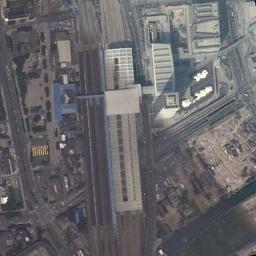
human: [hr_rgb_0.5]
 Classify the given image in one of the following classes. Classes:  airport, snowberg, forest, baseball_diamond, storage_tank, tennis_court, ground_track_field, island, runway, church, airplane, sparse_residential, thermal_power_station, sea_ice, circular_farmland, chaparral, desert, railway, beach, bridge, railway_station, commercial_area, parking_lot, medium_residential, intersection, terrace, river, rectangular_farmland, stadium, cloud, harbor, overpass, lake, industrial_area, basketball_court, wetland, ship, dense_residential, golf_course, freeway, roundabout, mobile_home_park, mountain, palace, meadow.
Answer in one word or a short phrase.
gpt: railway_station